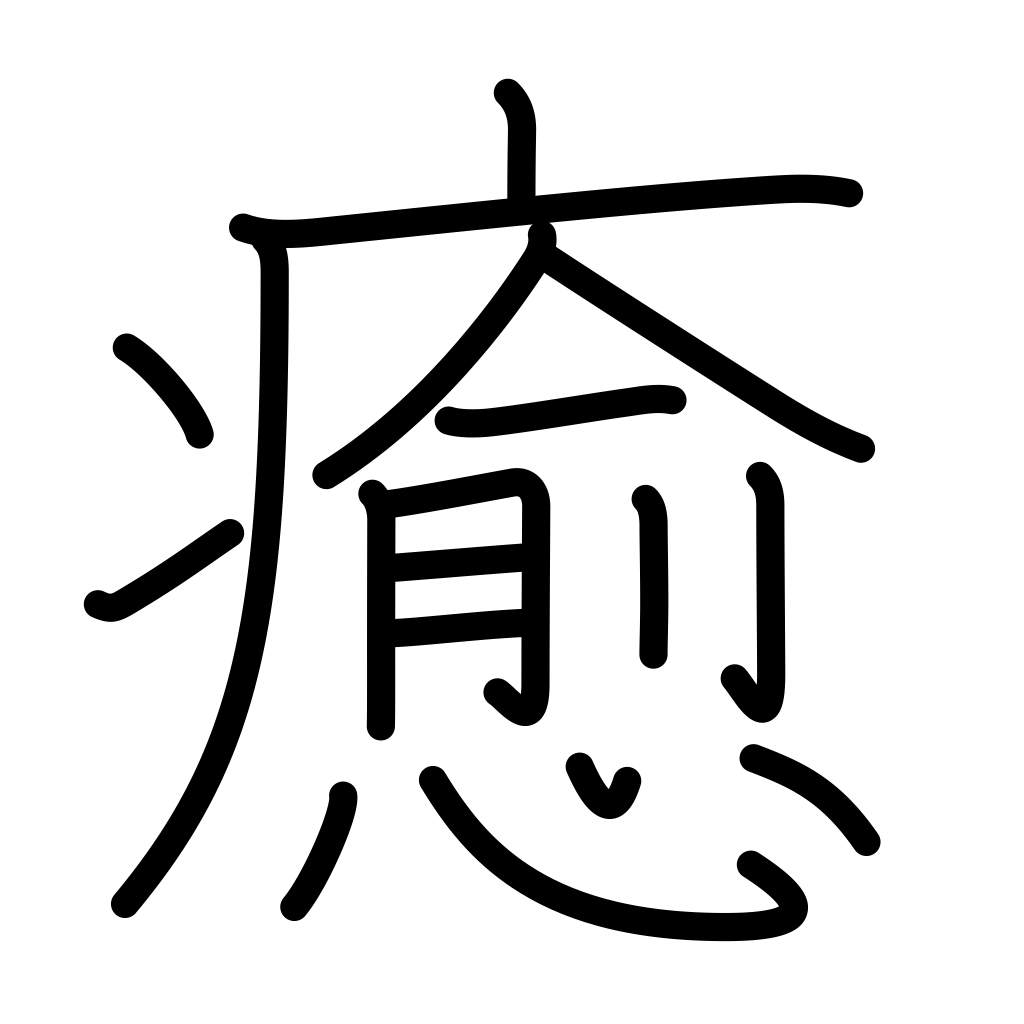
Meaning: healing, cure, wreak